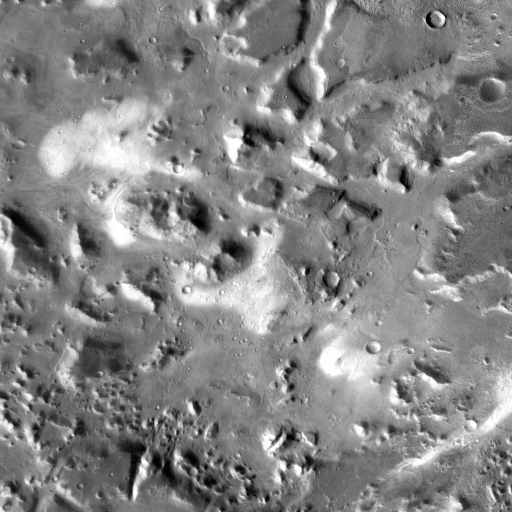
Crater classes present: Background, Other